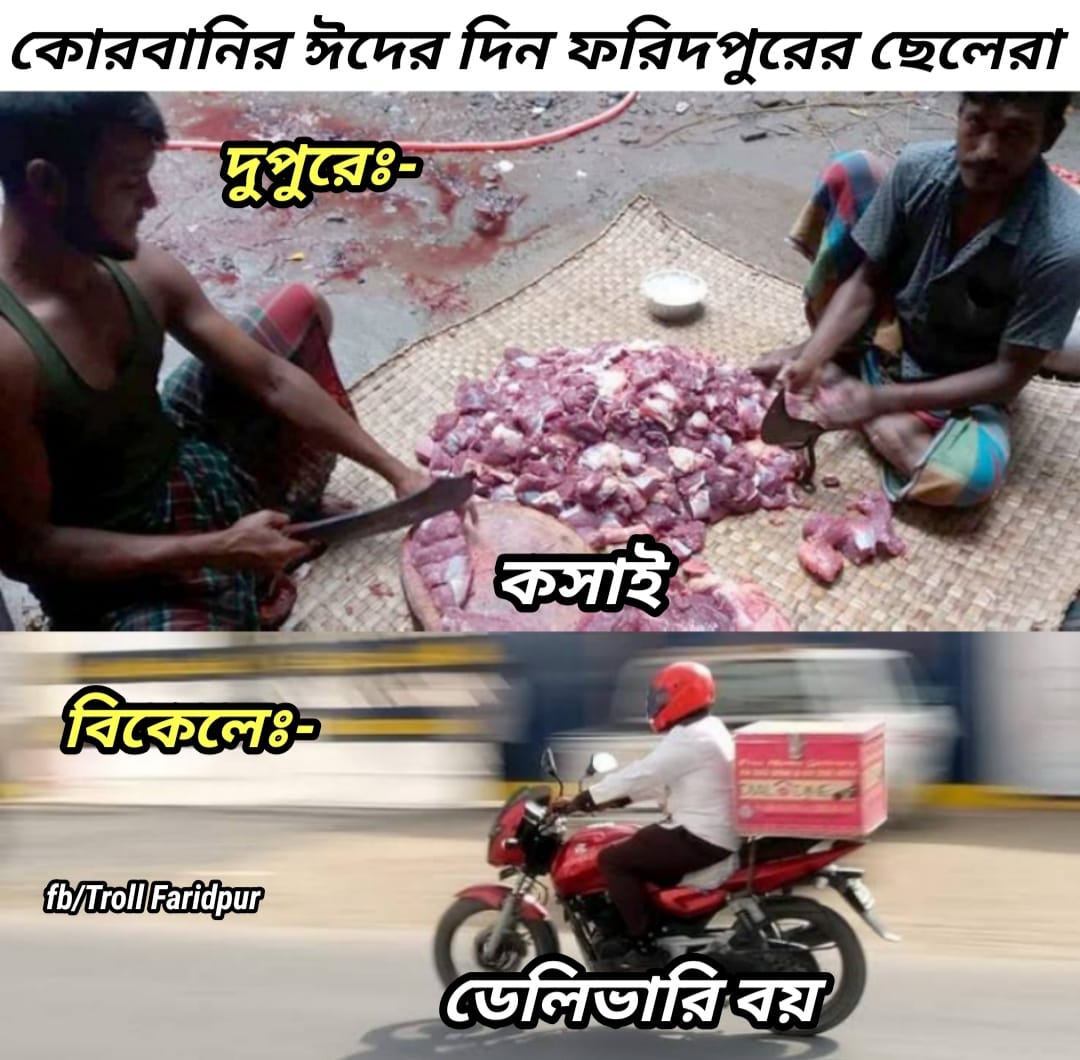
Caption: কোরবানির ঈদের দিন ফরিদপুরের ছেলেরা     দুপুরেঃ-     কসাই    বিকেলেঃ-    ডেলিভারি বয়
Label: non-hate